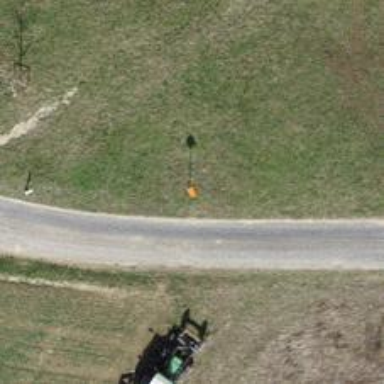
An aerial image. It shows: Pole with roof cover.